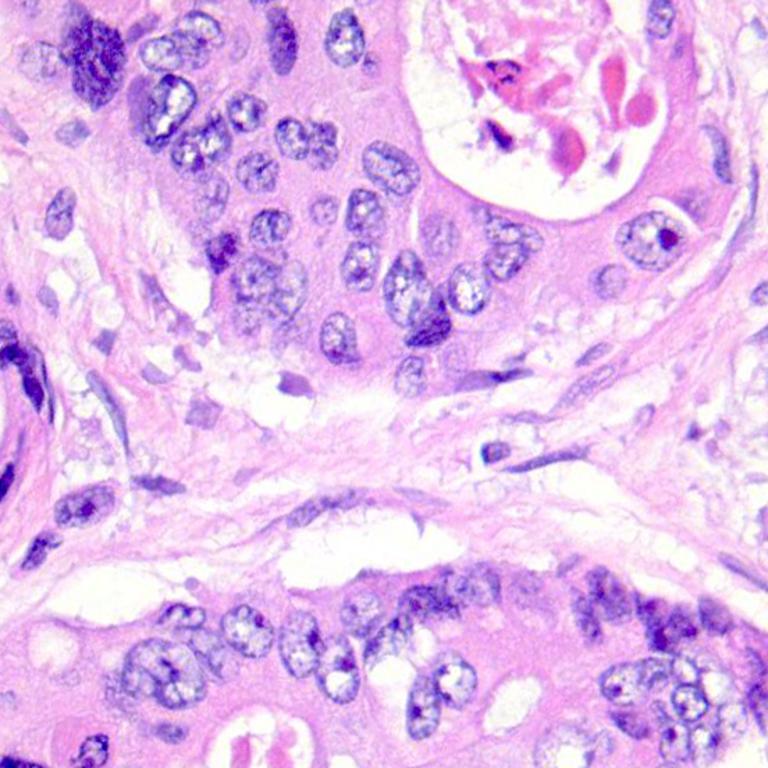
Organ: colon
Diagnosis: adenocarcinomas